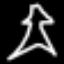
Label: The Eiffel Tower